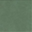
Piece: xx